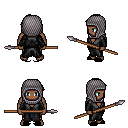
a pixel art fantasy rpg character, male body template, human, dark skin, gray robe, gold greaves, green long mohawk hairstyle, chain hood, black slippers, spear, four views (front, back, left, right), 2x2 character sprite sheet, small pixel art, hard edges, no anti-aliasing